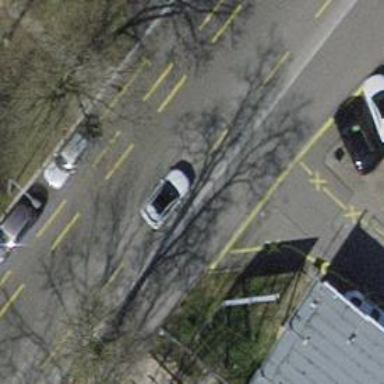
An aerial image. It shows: Unmarked crossing with traffic calming table on the road.